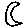
Label: moon